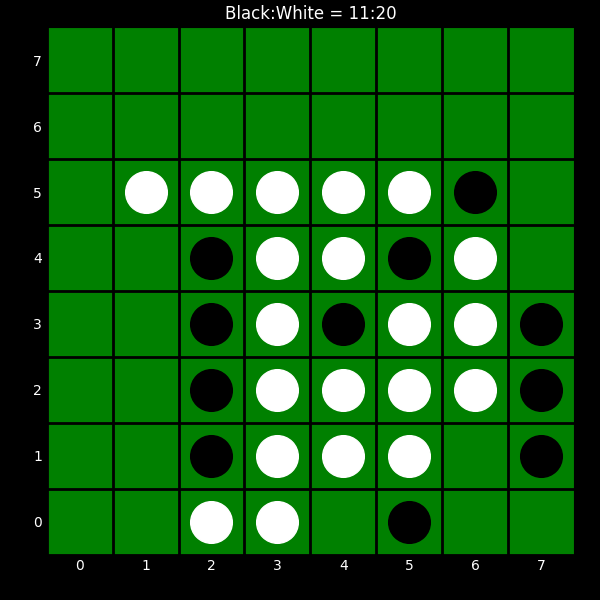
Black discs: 11
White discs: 20